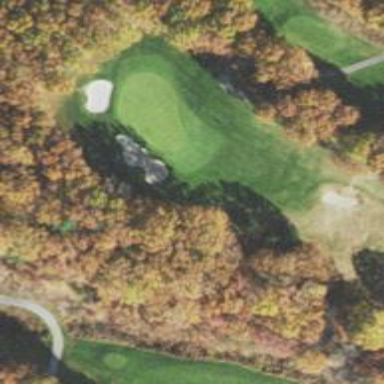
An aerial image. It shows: The golf area is out of bounds and covered with bushes and trees.